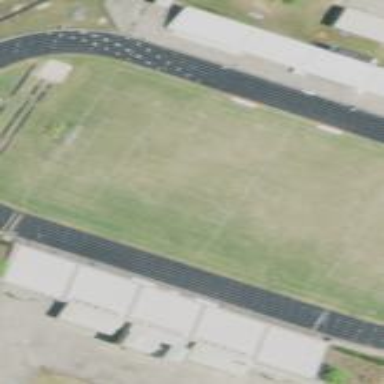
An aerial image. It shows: American football pitch for leisure and sport activities.